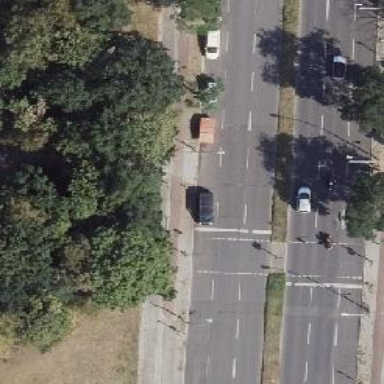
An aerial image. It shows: Road with traffic signals controlling the flow of traffic.